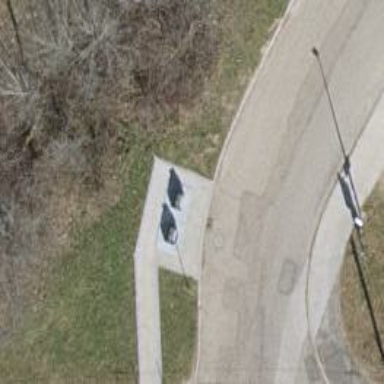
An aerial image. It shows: Recycling container for recycling.